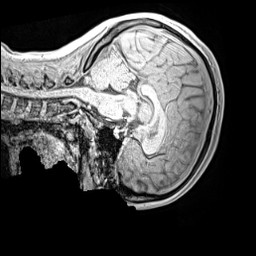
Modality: MP2RAGE
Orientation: sagittal
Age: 13
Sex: female
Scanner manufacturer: siemens
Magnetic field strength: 3 T
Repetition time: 4 s
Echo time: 0.00299 s